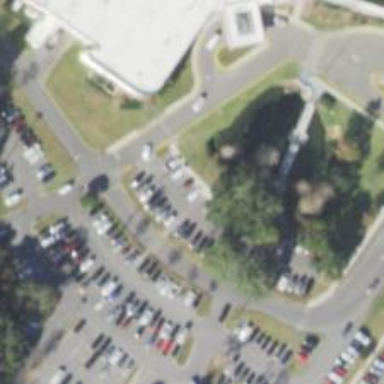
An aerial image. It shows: Parking space.